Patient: sex M, age 66
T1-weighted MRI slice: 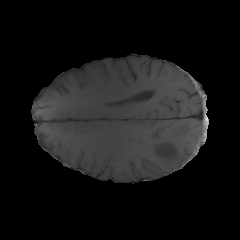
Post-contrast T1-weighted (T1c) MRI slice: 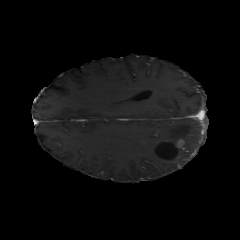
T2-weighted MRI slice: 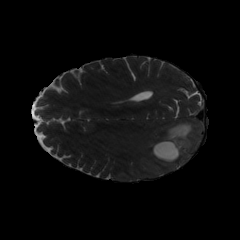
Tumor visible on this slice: yes
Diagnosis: Glioblastoma, IDH-wildtype
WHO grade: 4